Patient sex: M
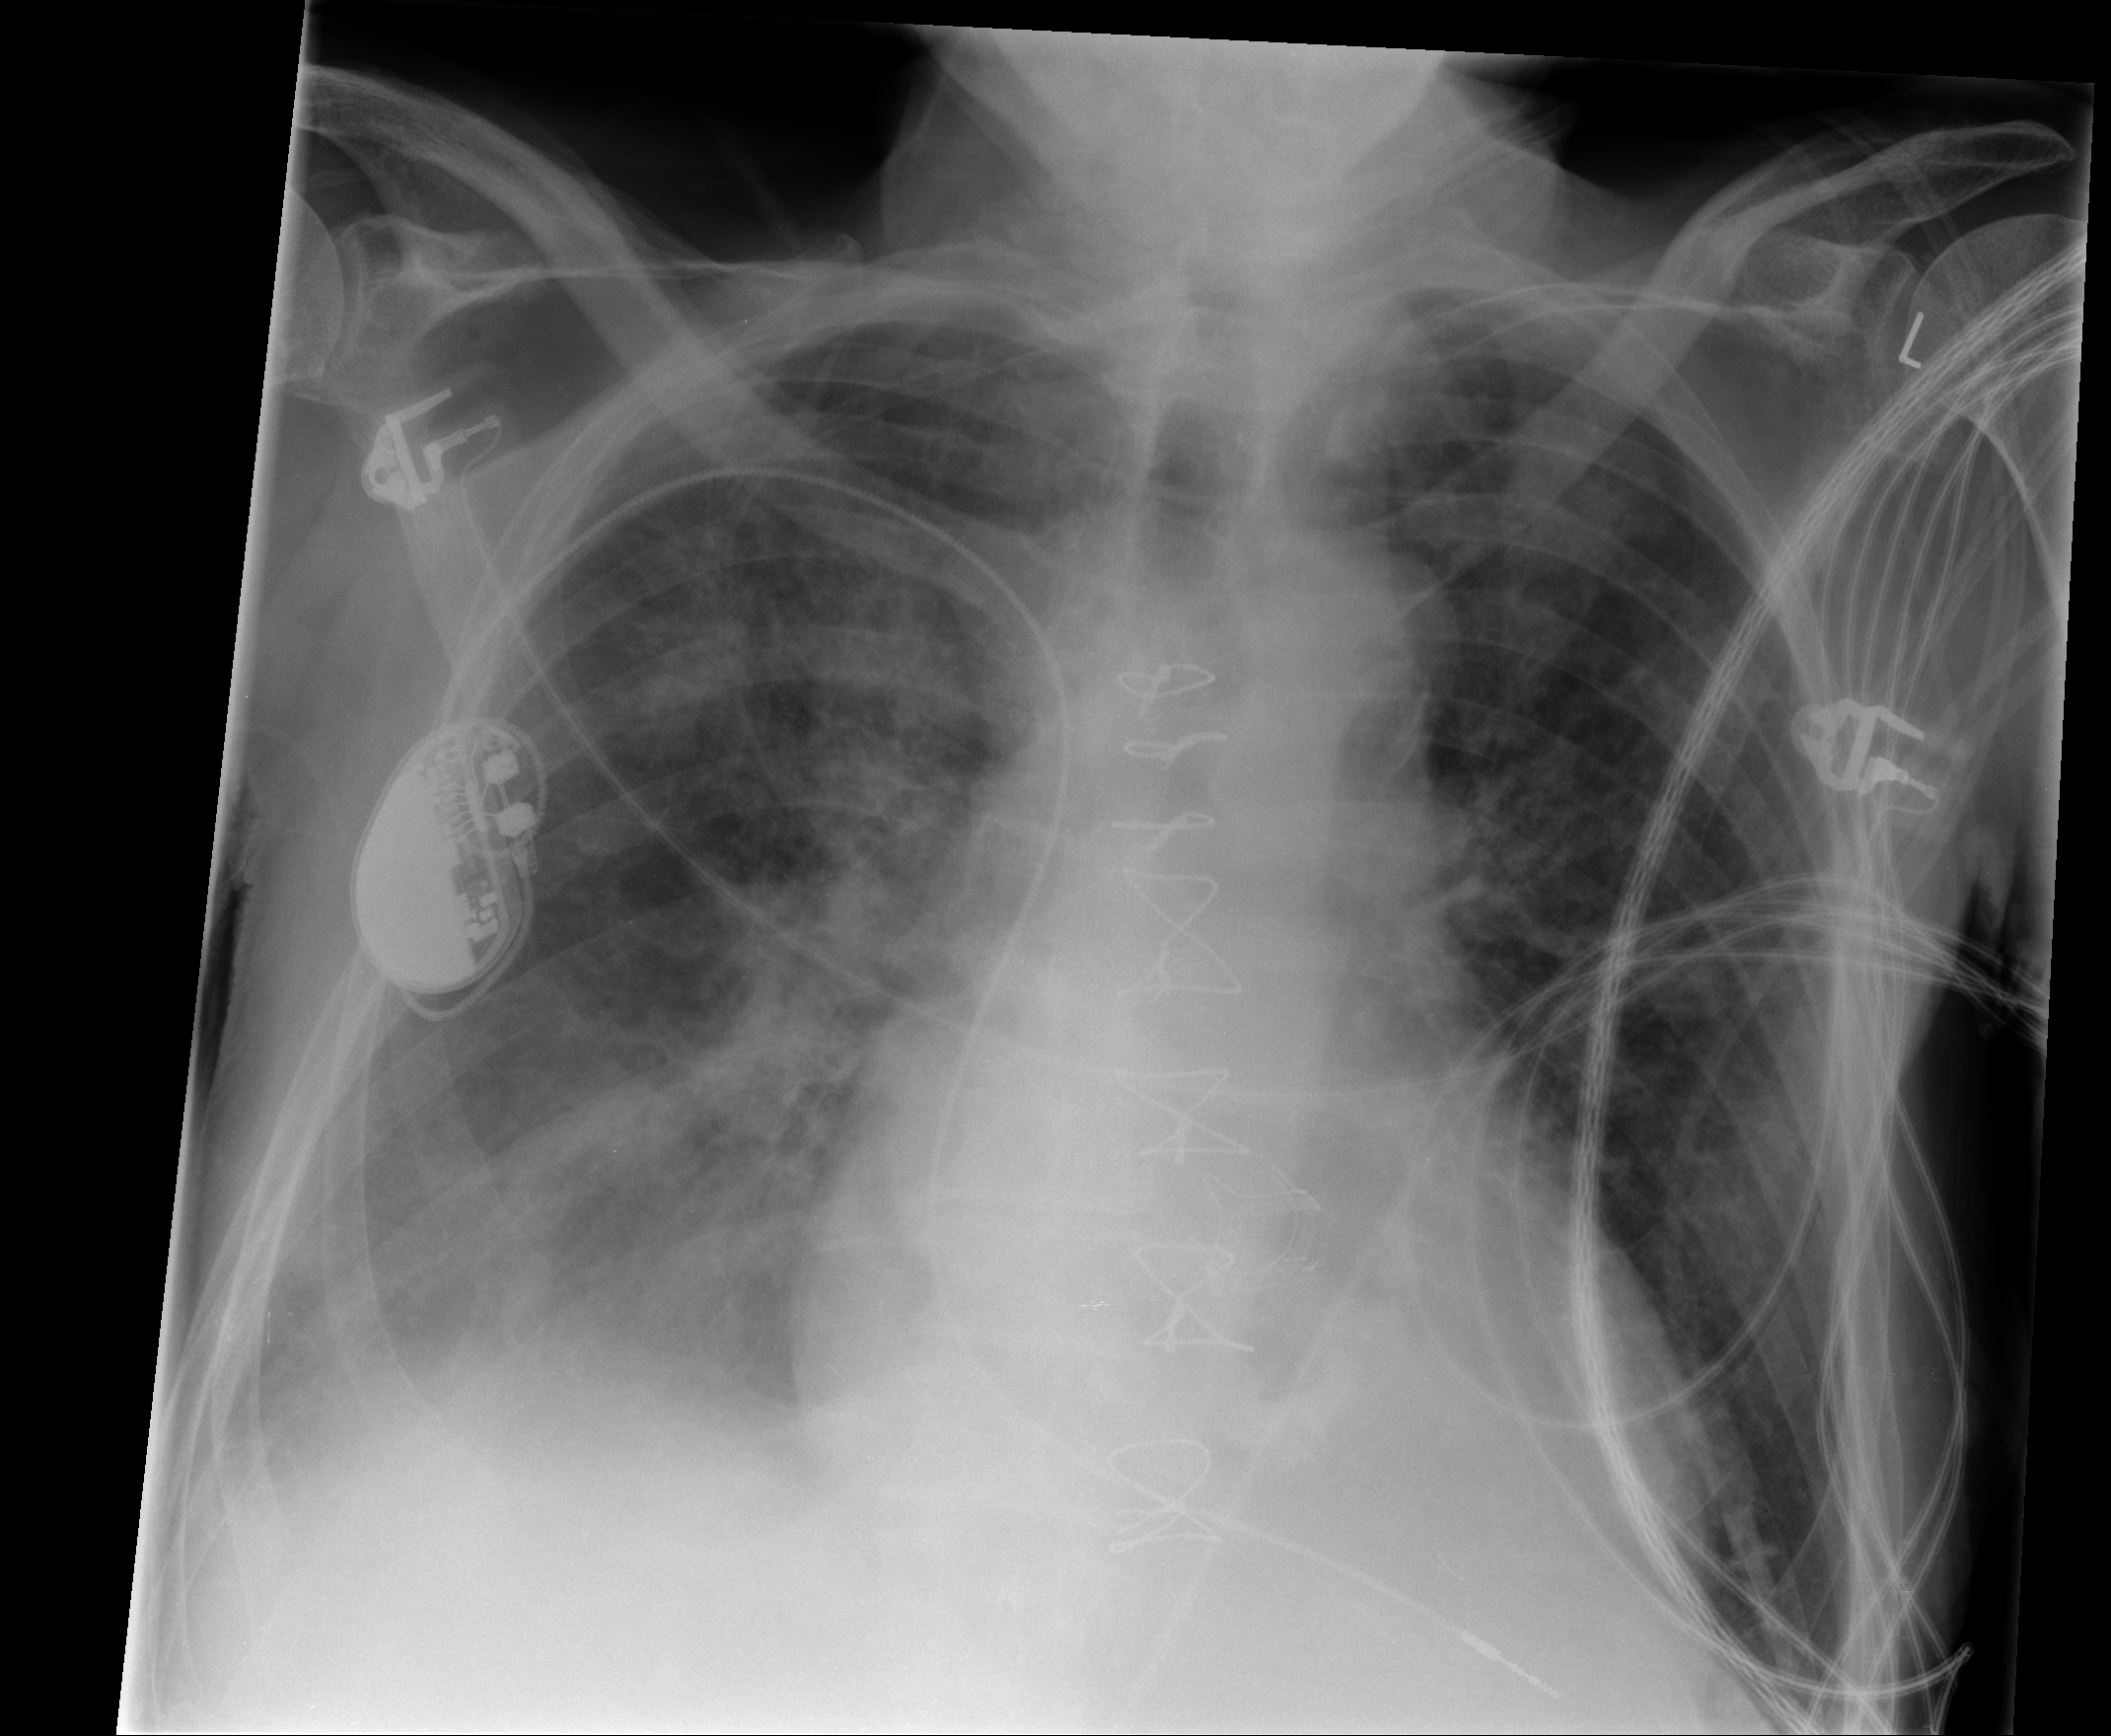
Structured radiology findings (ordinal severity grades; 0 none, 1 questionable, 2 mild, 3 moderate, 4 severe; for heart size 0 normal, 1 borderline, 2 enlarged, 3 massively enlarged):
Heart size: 2
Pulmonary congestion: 2
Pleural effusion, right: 2
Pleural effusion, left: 1
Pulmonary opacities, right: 2
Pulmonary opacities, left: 1
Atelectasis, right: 2
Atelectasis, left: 2